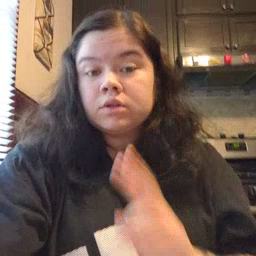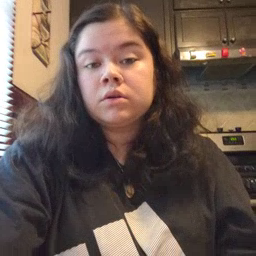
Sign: refrigerator